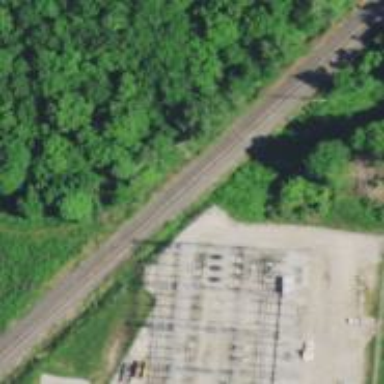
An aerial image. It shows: Lattice structure power pole.